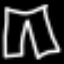
Label: pants